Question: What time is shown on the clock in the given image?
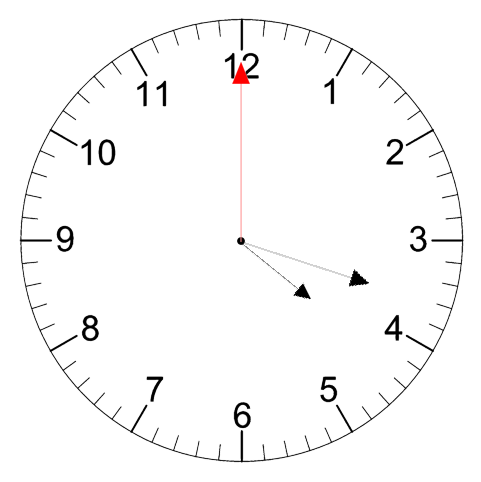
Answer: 04:18:00